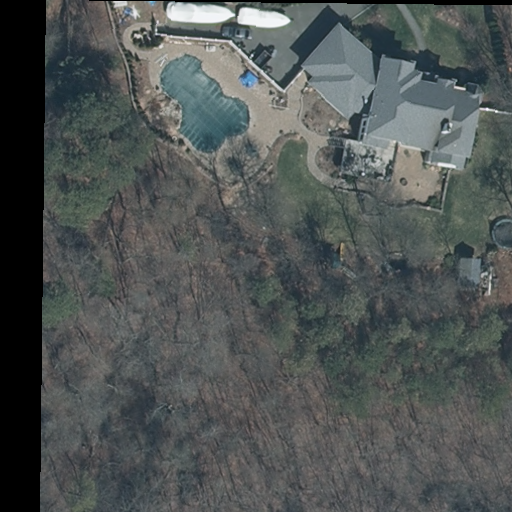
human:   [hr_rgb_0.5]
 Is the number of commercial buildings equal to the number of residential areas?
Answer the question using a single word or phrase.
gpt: no

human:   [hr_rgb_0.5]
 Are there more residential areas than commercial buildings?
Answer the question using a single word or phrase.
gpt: yes

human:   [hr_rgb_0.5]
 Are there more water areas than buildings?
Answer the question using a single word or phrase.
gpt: no

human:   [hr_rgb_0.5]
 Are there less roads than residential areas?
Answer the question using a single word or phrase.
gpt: yes

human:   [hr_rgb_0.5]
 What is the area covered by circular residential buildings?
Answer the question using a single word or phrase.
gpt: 0m2

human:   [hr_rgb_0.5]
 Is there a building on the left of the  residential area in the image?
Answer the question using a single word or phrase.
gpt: yes

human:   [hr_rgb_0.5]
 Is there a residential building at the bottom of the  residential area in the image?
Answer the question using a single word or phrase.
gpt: no

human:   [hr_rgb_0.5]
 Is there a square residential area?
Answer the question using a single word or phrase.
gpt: no

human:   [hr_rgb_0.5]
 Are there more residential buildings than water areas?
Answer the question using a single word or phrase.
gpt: yes

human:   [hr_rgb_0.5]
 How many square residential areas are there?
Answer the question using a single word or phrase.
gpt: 0

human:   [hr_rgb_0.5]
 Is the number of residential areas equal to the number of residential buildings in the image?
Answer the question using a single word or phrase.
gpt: yes

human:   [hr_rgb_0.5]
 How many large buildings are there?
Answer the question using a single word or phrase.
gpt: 1

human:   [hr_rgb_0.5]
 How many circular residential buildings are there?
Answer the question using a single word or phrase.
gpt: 0

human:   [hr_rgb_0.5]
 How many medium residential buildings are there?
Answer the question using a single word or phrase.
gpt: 0

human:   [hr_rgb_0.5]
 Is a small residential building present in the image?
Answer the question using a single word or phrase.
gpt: no

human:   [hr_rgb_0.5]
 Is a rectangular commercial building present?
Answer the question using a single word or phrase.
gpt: no

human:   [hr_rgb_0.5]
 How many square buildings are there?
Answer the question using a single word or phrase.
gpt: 0

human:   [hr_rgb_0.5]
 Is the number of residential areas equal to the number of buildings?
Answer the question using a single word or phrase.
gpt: yes

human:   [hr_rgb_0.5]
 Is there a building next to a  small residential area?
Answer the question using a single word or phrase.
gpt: no

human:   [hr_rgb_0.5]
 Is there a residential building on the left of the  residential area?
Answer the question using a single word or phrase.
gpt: yes

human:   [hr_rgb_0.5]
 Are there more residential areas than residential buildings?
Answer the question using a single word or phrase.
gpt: no

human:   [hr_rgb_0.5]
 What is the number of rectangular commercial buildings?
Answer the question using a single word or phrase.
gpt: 0

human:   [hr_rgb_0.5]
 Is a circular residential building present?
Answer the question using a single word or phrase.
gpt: no

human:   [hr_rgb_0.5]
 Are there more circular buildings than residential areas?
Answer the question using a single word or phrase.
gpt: no

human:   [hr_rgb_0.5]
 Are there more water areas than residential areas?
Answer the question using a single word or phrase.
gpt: no

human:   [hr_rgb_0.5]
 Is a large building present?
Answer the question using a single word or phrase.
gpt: yes

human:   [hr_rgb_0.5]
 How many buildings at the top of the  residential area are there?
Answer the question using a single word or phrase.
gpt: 0

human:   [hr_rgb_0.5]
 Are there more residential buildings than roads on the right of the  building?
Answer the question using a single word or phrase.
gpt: yes

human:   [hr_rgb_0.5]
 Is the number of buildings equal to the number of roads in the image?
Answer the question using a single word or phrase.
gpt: no

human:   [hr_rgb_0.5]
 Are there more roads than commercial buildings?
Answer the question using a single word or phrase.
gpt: no

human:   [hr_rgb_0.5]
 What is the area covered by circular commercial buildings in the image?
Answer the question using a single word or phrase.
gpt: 0m2

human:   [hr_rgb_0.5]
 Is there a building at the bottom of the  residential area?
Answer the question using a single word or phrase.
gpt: no

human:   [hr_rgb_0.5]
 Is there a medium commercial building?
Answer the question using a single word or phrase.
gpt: no

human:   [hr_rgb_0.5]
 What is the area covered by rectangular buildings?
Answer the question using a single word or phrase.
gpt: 0m2

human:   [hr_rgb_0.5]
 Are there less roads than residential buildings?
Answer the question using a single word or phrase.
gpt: yes

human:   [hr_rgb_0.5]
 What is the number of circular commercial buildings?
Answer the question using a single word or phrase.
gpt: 0